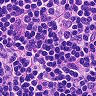
Metastatic tissue present: no